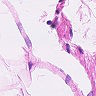
Metastatic tissue present: no